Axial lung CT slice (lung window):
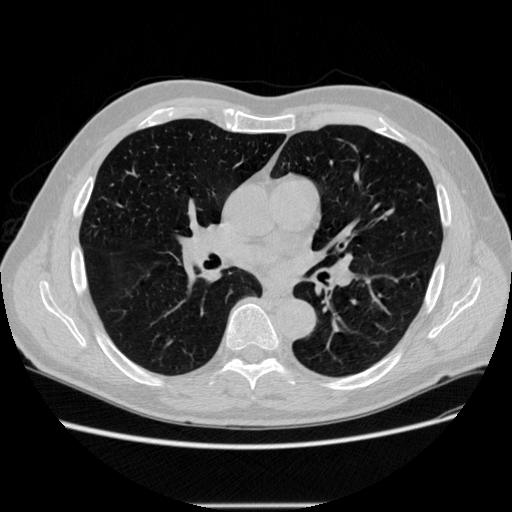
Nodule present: no